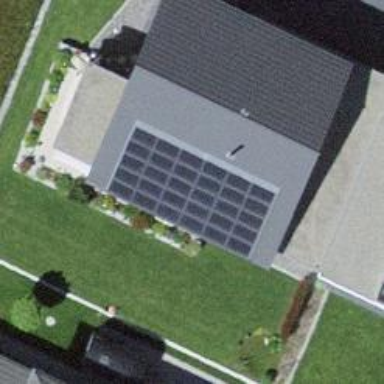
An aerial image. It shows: Solar power generator with photovoltaic panels.